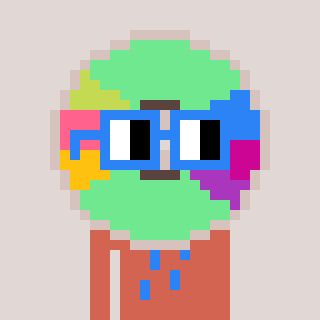
a pixel art character with square blue glasses, a cd-shaped head and a peachy-colored body on a warm background